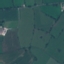
Land use / land cover class: Pasture